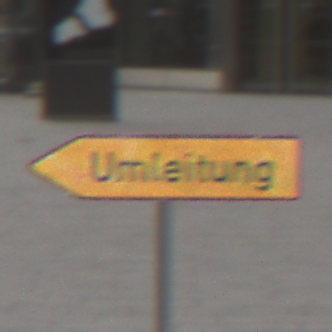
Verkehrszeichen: UmleitungswegweiserLinksweisend
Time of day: Midday
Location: Outdoor (Urban)
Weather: Overcast
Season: NotSpecified
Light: Natural